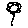
Label: flower